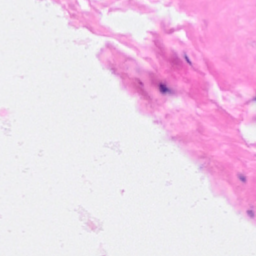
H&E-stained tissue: Breast